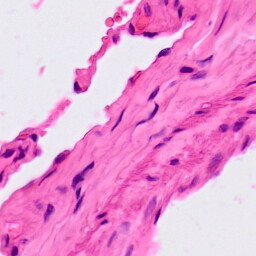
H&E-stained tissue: Lung